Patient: sex M, age 35
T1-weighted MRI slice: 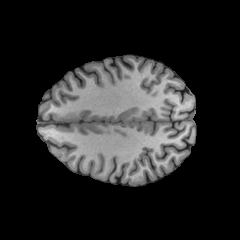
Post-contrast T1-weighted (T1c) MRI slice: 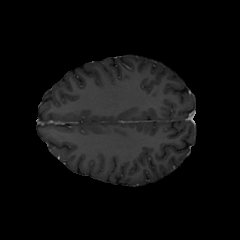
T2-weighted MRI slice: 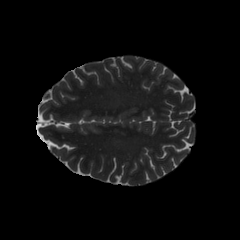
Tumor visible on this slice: no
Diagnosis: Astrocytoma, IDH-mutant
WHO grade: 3